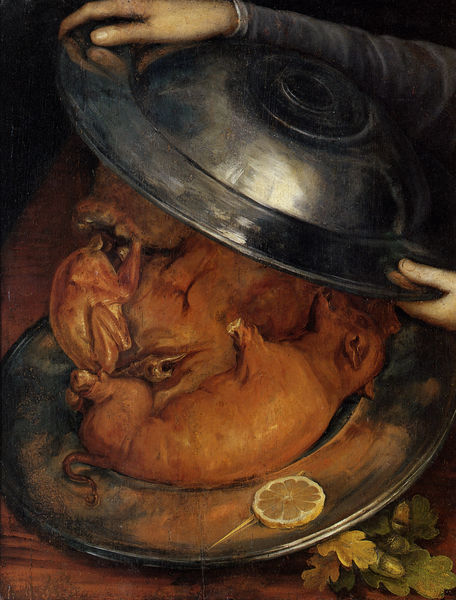
Titel: Die Schüssel - Der Koch (Tête réversible)
Künstler: Giuseppe Arcimboldo
Standort: Stockholm
Institution: Privatbesitz
Schlagwörter: blätter, gemälde, hand, haut, kopf, laub, aquarell, gelb, grün, ausschnitt, braun, finger, grau, holz, licht, ohr, tisch, tier, haube, gericht, arm, arme, schüssel, silber, tablett, taube, teller, tot, hände, ast, spiegelung, gewand, decke, blatt, ohren, frucht, stilleben, stillleben, schwanz, topf, welpe, ente, gans, schweine, baby, rand, essen, tafel, detail, glanz, bedienstete, spiegeln, glänzen, metall, pfoten, platte, fleisch, knochen, holztisch, eisen, deckel, nahrung, zinn, zinnteller, schwein, scheibe, loch, niederländisch, festlich, festmahl, mahl, mahlzeit, jagd, blat, fragment, schein, küche, braten, geflügel, köchin, servieren, efeu, glocke, beute, jäger, schnauze, silbern, gebraten, hunger, eiche, eichenblatt, terrine, kochen, hahn, huhn, zierde, zitrone, tellerrand, nature, titien, haselnuss, öffnen, bräunlich, präsentieren, hühnchen, hünchen, zitronenscheibe, eichenlaub, ferkel, schweinchen, jadg, speise, glosche, spieß, eichel, eichenblätter, schwei, blu, lichtpunkt, ringel, schwänzchen, eicheln, ringelschwanz, cuisine, bräter, citron, eiceln, eichelblatt, eichelblätter, eichenblarr, glänz, hähnchen, schlachtplatte, schreibe, spanferkel, wachtel, zahstocher, petersilie, 16. jahrhundert, stocher, zahnstocher, viande, etain, knusprig, roti